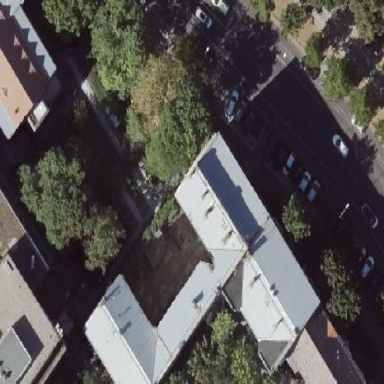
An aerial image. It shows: Gabled roof adorns the apartments building.